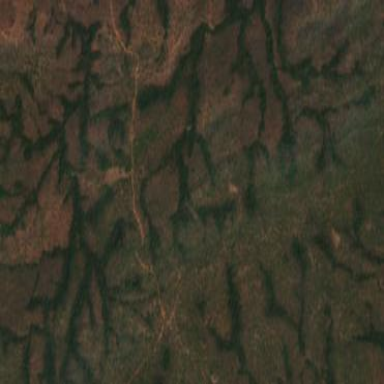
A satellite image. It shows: Forest area.